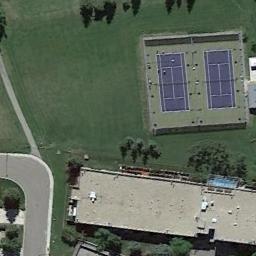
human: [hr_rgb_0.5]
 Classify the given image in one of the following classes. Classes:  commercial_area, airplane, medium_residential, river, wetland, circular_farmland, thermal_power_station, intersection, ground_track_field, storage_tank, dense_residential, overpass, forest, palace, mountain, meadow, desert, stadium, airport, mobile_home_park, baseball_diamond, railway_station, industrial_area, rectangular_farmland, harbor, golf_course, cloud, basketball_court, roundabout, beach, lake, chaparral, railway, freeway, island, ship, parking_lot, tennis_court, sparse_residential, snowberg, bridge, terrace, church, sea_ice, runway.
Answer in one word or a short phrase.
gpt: tennis_court